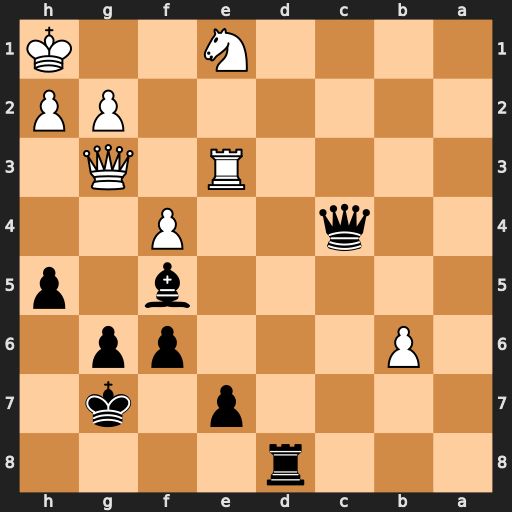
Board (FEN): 3r4/4p1k1/1P3pp1/5b1p/2q2P2/4R1Q1/6PP/4N2K
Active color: b
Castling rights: -
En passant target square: -
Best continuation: Qf1#